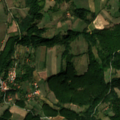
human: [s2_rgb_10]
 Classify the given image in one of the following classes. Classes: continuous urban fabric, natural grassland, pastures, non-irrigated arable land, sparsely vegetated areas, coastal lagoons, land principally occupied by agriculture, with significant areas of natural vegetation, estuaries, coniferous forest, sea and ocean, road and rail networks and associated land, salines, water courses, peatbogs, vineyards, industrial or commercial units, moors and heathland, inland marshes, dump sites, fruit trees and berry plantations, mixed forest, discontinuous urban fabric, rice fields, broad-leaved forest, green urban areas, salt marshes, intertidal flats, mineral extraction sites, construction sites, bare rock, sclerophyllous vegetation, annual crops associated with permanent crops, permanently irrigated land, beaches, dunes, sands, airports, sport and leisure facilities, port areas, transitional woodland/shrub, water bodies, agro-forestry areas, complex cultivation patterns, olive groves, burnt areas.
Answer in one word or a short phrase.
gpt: complex cultivation patterns, land principally occupied by agriculture, with significant areas of natural vegetation, broad-leaved forest